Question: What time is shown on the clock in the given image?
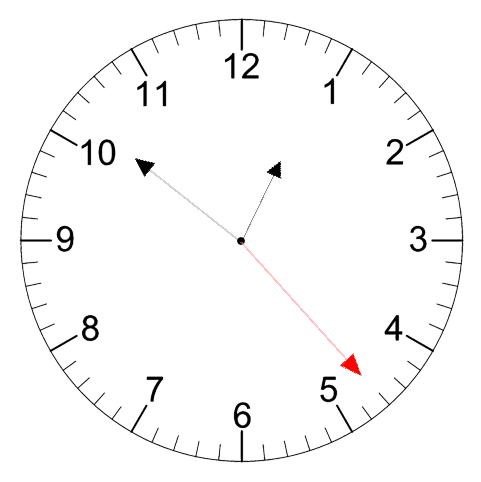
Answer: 12:51:23